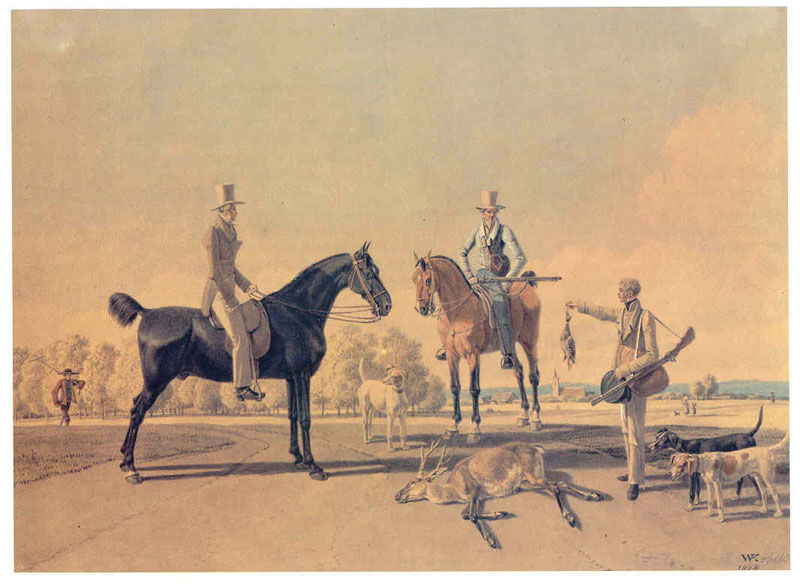
Titel: Burg Wüstenstein
Künstler: Wilhelm Alexander Wolfgang von Kobell
Standort: Karlsruhe
Institution: Staatliche Kunsthalle Karlsruhe
Schlagwörter: adler, baum, berg, blau, gemälde, hand, himmel, mann, meer, schatten, vogel, wasser, weiß, wolken, aquarell, bäume, gelb, grün, kirchturm, landschaft, menschen, sand, see, stadt, abend, braun, hell, hintergrund, hut, hüte, männer, pastell, reden, schwarz, strasse, zeichnung, gras, haus, hund, hunde, park, rasen, rot, tier, tiere, weg, wiese, wolke, beige, gespräch, herren, zylinder, alt, anzug, arm, diener, halten, kragen, lang, tod, tot, bild, instrument, signatur, öl, ebene, feld, felder, ferne, horizont, weite, flach, kirche, pfad, sonne, wiesen, realismus, adel, klassizismus, gitarre, musiker, zilinder, england, wald, genre, kinder, pferd, pferde, reiter, turm, garten, hase, rappe, reiten, ritt, sattel, schweif, steigbügel, zaumzeug, zügel, ente, gans, ansicht, zwei, berge, gebirge, dorf, farbe, grafik, wild, lanze, karikatur, draussen, zwei männer, aufrecht, musikinstrument, zeigen, gehrock, weste, hoch, bauer, tusche, wandern, alpen, geschirr, druck, radierung, stich, karrikatur, waffen, tote, waffe, peitsche, gentlemen, stockente, tasche, jagd, schimmel, pfere, trense, biedermeier, geflügel, fuchs, verschwommen, hintergund, beute, erlegt, fasan, hirsch, jagdstrecke, jäger, reh, strecke, gewehr, jagdhund, windhund, ross, brauner, stubbs, jagdbeute, flinte, jagdhunde, jagt, treibjagd, töten, rappen, fang, rebhuhn, huhn, edelmann, lord, gewehre, geweih, aufregung, im freien, schrotflinte, träger, gaul, englisch, jagen, schießen, sense, gabel, jagdt, trophäe, bursche, bäuem, jacht, hufeisen, schwrz, coloriert, häsuer, britisch, büchse, elch, rehbock, helfer, hetzjagd, hung, reg, haase, banjo, mistgabel, geweht, gehilfe, hirschen, brown, fassan, 19. jahrhundert, n, h, totes tier, häger, 1858, beute hund, bancho, bnajo, hunder, jadt, großritannien, stockentde, jagdhung, hintergrund berg, interfrung, rephuhn, beutestück, gewerh, wildunfall, rapen, herrenjagd, toter hirsch, jagdhelfer, jirsch, jagdß, pferd sattel reiter zylinder, + wald, gewehgr